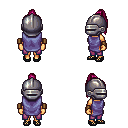
a pixel art fantasy rpg character, female body template, human, tanned skin, chain tabard jacket, magenta pants, pink long topknot hairstyle, metal helm, leather bracers, ghillies, four views (front, back, left, right), 2x2 character sprite sheet, small pixel art, hard edges, no anti-aliasing